Interaction volume radius: 10 \u00c5
Interaction volume height: 15 \u00c5
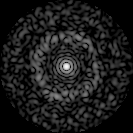
Disorder parameter: 0.8321